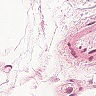
Metastatic tissue present: no